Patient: sex M, age 22
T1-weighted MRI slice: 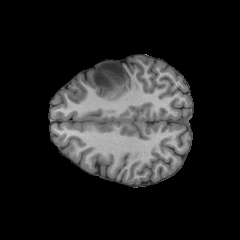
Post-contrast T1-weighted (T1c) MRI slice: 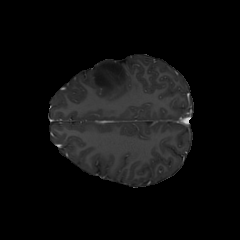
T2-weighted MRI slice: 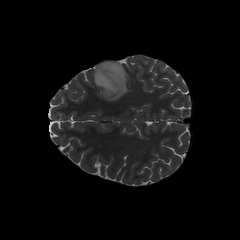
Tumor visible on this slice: yes
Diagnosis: Astrocytoma, IDH-mutant
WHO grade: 2